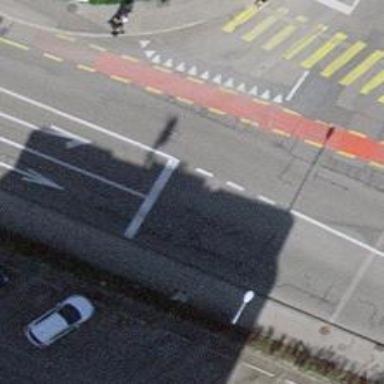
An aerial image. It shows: Road with traffic signals.